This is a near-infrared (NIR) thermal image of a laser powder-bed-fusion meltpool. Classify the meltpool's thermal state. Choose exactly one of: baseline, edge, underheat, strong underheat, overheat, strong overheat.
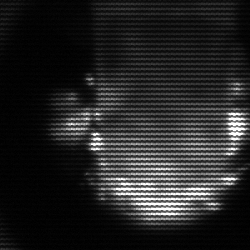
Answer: baseline